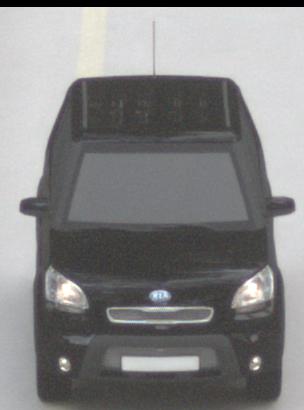
Make: KIA
Model: Soul 1.6
Detailed model: Soul (AM)
Model produced from: 2009/02
Model produced until: 2009/11
Doors: 5
Color: black
Road condition: dry road
Daytime: sunrise or sunset
Contrast: medium contrast